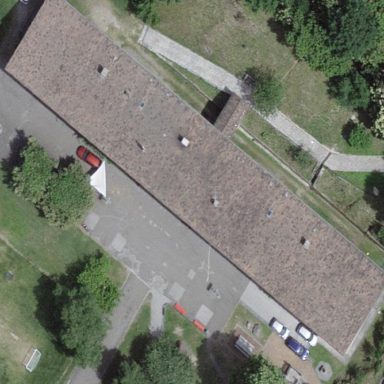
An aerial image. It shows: School building.